Question: ## The Challenge
The shortest code by character count that takes a single input integer 'N' (N >= 3) and returns an array of indices that when iterated would traverse an 'N'x'N' matrix according to the JPEG "zigzag" scan pattern. The following is an example traversal over an 8x8 matrix<URL>:

### Examples
(The middle matrix is not part of the input or output, just a representation of the NxN matrix the input represents.)
'''
1 2 3
(Input) 3 --> 4 5 6 --> 1 2 4 7 5 3 6 8 9 (Output)
7 8 9
1 2 3 4
(Input) 4 --> 5 6 7 8 --> 1 2 5 9 6 3 4 7 10 13 14 11 8 12 15 16 (Output)
9 10 11 12
13 14 15 16
'''
### Notes
- - <URL>
## Bonus
Extend your answer to take two inputs 'N' and 'M' (N, M >=3) and perform the same scan over an 'N'x'M' matrix. (In this case 'N' would be the number of columns and 'M' the number of rows.)
### Bonus Examples
'''
1 2 3 4
(Input) 4 3 --> 5 6 7 8 --> 1 2 5 9 6 3 4 7 10 11 8 12 (Output)
9 10 11 12
1 2 3
(Input) 3 4 --> 4 5 6 --> 1 2 4 7 5 3 6 8 10 11 9 12 (Output)
7 8 9
10 11 12
'''
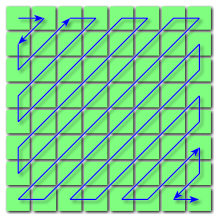
Answer: ## J, 13 15 characters
'''
;<@|.'</.i.2$
'''
Usage:
'''
;<@|.'</.i.2$ 3
0 1 3 6 4 2 5 7 8
;<@|.'</.i.2$ 4
0 1 4 8 5 2 3 6 9 12 13 10 7 11 14 15
'''
## Explanation
('NB.' is J's comment indicator)
'''
; NB. Link together...
<@|.'< NB. ... 'take the reverse of' and 'take normally'
/. NB. ... applied to alternating diagonals of...
i. NB. ... successive integers starting at 0 and counting up to fill an array with dimensions of...
2$ NB. ... the input extended cyclically to a list of length two.
'''
## J, bonus, 13 characters
'''
;<@|.'</.i.|.
'''
Usage:
'''
;<@|.'</.i.|. 3 4
0 1 3 6 4 2 5 7 9 10 8 11
;<@|.'</.i.|. 9 6
0 1 9 18 10 2 3 11 19 27 36 28 20 12 4 5 13 21 29 37 45 46 38 30 22 14 6 7 15 23 31 39 47 48 40 32 24 16 8 17 25 33 41 49 50 42 34 26 35 43 51 52 44 53
'''